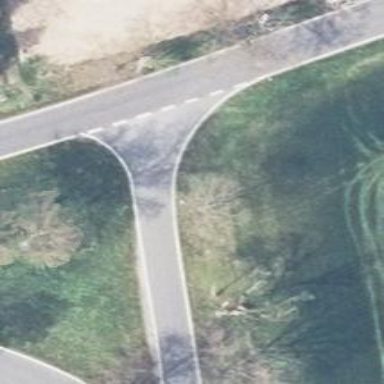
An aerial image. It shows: Road with "give way" sign.